Interaction volume radius: 5 \u00c5
Interaction volume height: 20 \u00c5
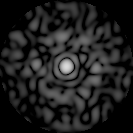
Disorder parameter: 0.8647